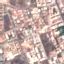
Land use / land cover: Residential